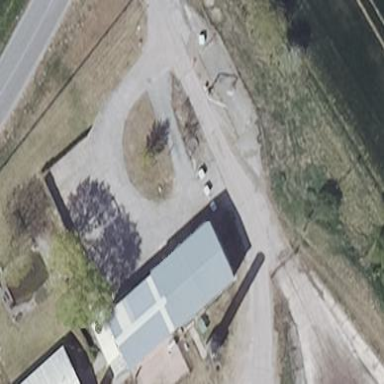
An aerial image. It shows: Gabled grey roof on farm auxiliary building. The roof is oriented along the length of the structure.